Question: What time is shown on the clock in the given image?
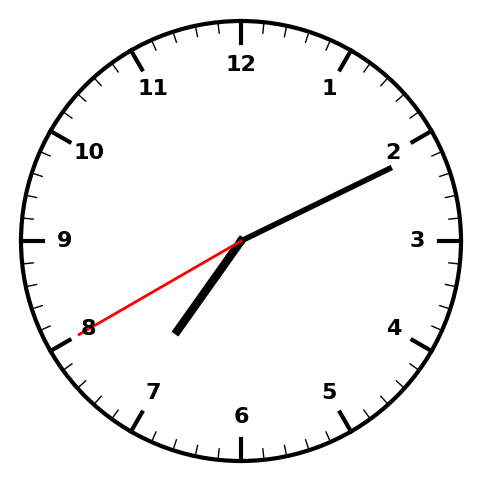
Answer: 07:10:40